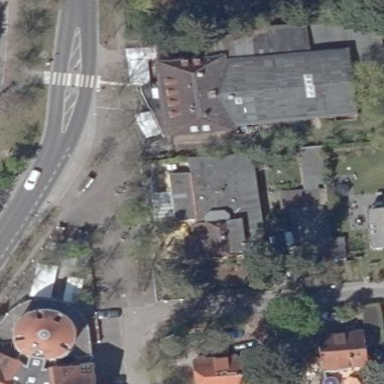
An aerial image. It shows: Cafe with half-hipped roof.